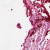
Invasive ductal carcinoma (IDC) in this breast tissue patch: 0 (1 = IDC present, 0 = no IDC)